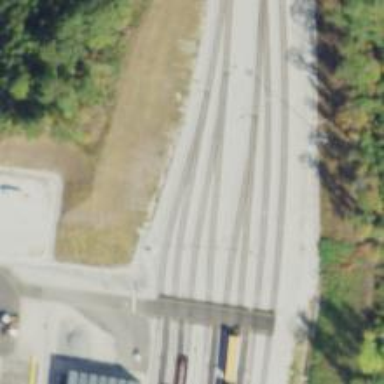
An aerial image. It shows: Wedge used for railway derailment.